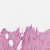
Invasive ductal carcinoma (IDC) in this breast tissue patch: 1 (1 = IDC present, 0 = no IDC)